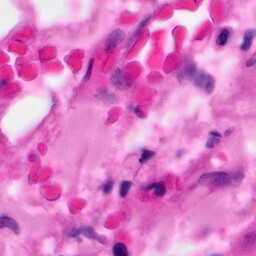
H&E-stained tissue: Pancreatic